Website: home-depot
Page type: receipt
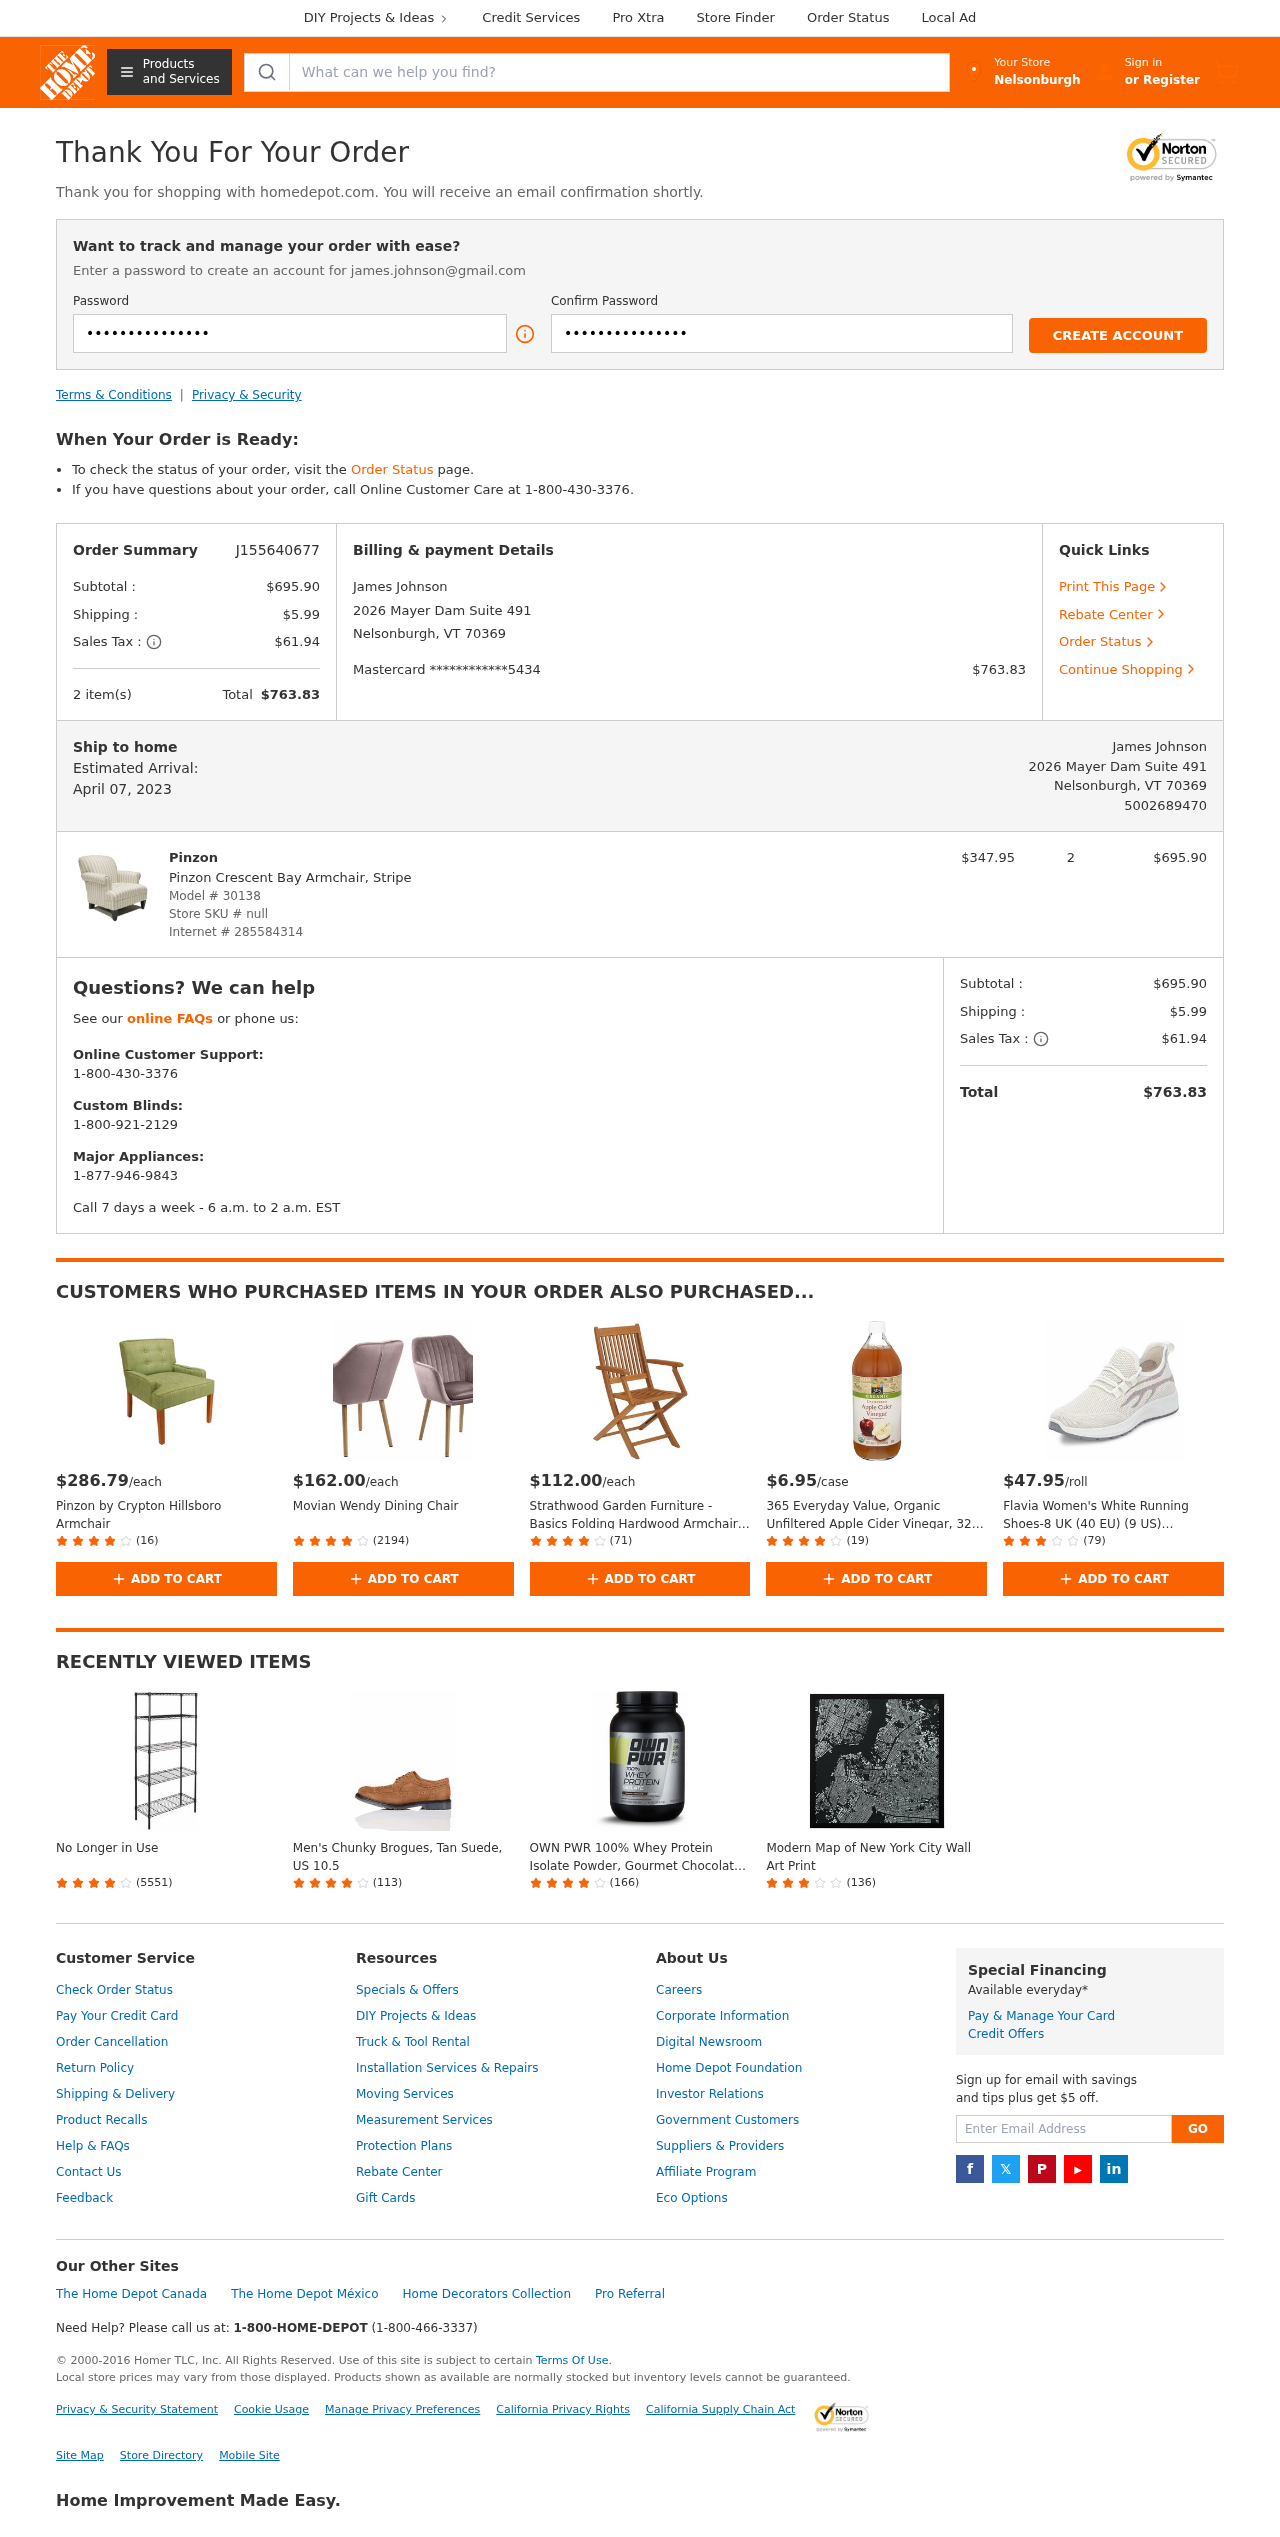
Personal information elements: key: PII_CARD_LAST4
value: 5434
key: PII_CARD_TYPE
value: Mastercard
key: PII_CITY
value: Nelsonburgh
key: PII_EMAIL
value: james.johnson@gmail.com
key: PII_FULLNAME
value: James Johnson
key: PII_PHONE
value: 5002689470
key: PII_STREET
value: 2026 Mayer Dam Suite 491
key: PII_CITY_STATE_ZIP
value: Nelsonburgh, VT 70369
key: PII_FULLNAME2
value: James Johnson
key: PII_STREET2
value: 2026 Mayer Dam Suite 491
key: PII_CITY_STATE_ZIP2
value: Nelsonburgh, VT 70369
Product elements: key: PRODUCT1_BRAND
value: Pinzon
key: PRODUCT1_NAME
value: Pinzon Crescent Bay Armchair, Stripe
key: PRODUCT1_PRICE
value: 347.95
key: PRODUCT1_QUANTITY
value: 2
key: PRODUCT2_PRICE
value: $286.79
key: PRODUCT2_NAME
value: Pinzon by Crypton Hillsboro Armchair
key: PRODUCT2_NUM_RATINGS
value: (16)
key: PRODUCT3_PRICE
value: $162.00
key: PRODUCT3_NAME
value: Movian Wendy Dining Chair
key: PRODUCT3_NUM_RATINGS
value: (2194)
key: PRODUCT4_PRICE
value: $112.00
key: PRODUCT4_NAME
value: Strathwood Garden Furniture - Basics Folding Hardwood Armchair Set of 2
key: PRODUCT4_NUM_RATINGS
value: (71)
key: PRODUCT5_PRICE
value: $6.95
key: PRODUCT5_NAME
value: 365 Everyday Value, Organic Unfiltered Apple Cider Vinegar, 32 fl oz
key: PRODUCT5_NUM_RATINGS
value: (19)
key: PRODUCT6_PRICE
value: $47.95
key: PRODUCT6_NAME
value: Flavia Women's White Running Shoes-8 UK (40 EU) (9 US) (FKT/SP020/WHT)
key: PRODUCT6_NUM_RATINGS
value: (79)
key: PRODUCT7_NAME
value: No Longer in Use
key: PRODUCT7_NUM_RATINGS
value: (5551)
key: PRODUCT8_NAME
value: Men's Chunky Brogues, Tan Suede, US 10.5
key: PRODUCT8_NUM_RATINGS
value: (113)
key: PRODUCT9_NAME
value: OWN PWR 100% Whey Protein Isolate Powder, Gourmet Chocolate, 25 G Protein, 2 Pound (27 Servings)
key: PRODUCT9_NUM_RATINGS
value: (166)
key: PRODUCT10_NAME
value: Modern Map of New York City Wall Art Print
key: PRODUCT10_NUM_RATINGS
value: (136)
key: PRODUCT_MODEL_NUMBER
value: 30138
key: PRODUCT_INTERNET_NUMBER
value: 285584314
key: PRODUCT1_LINE_TOTAL
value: $695.90
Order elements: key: ORDER_ID
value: J155640677
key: ORDER_SUBTOTAL
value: $695.90
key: ORDER_SHIPPING_COST
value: $5.99
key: ORDER_TAX
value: $61.94
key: ORDER_NUM_ITEMS
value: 2 item(s)
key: ORDER_TOTAL
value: $763.83
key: ORDER_DELIVERY_DATE
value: April 07, 2023
Search elements: key: HEADER_SEARCH
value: What can we help you find?
Other elements: key: STORE_SKU
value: null